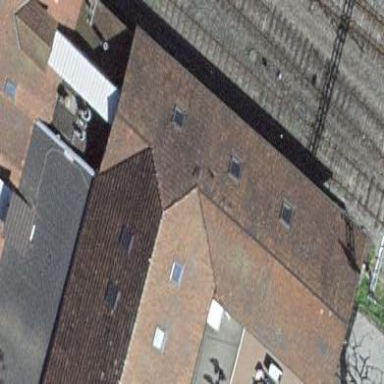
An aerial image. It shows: Building with gabled roof covered in roof tiles.